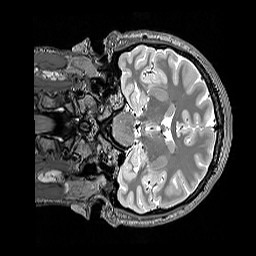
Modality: T2w
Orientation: coronal
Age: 22
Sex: female
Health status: healthy
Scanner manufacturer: siemens
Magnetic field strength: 3 T
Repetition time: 3.2 s
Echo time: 0.568 s